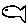
Label: fish